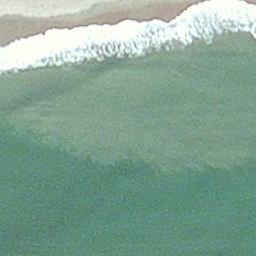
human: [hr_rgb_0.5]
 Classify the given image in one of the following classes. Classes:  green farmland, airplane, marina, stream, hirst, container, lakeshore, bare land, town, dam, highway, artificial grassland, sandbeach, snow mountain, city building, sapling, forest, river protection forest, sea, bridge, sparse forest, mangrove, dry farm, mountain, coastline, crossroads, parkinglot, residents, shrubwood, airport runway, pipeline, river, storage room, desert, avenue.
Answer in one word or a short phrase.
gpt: coastline